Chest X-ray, AP view. Patient: 55 years old, sex M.
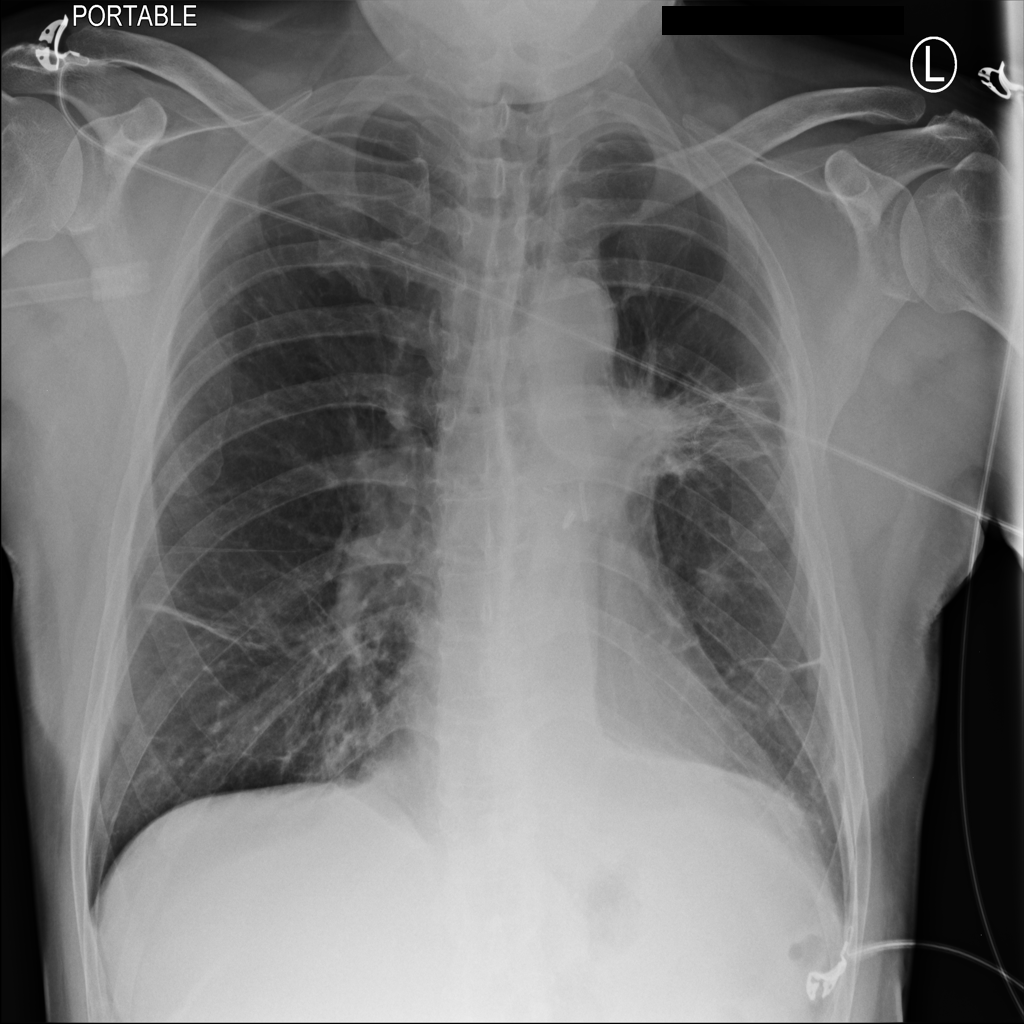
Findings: Atelectasis, Nodule